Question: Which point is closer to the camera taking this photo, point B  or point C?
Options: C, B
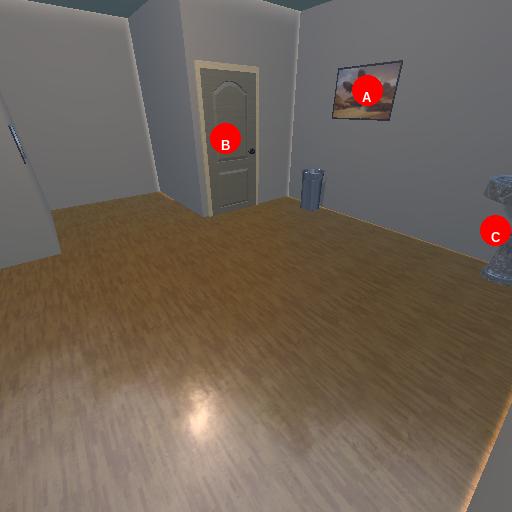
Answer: C